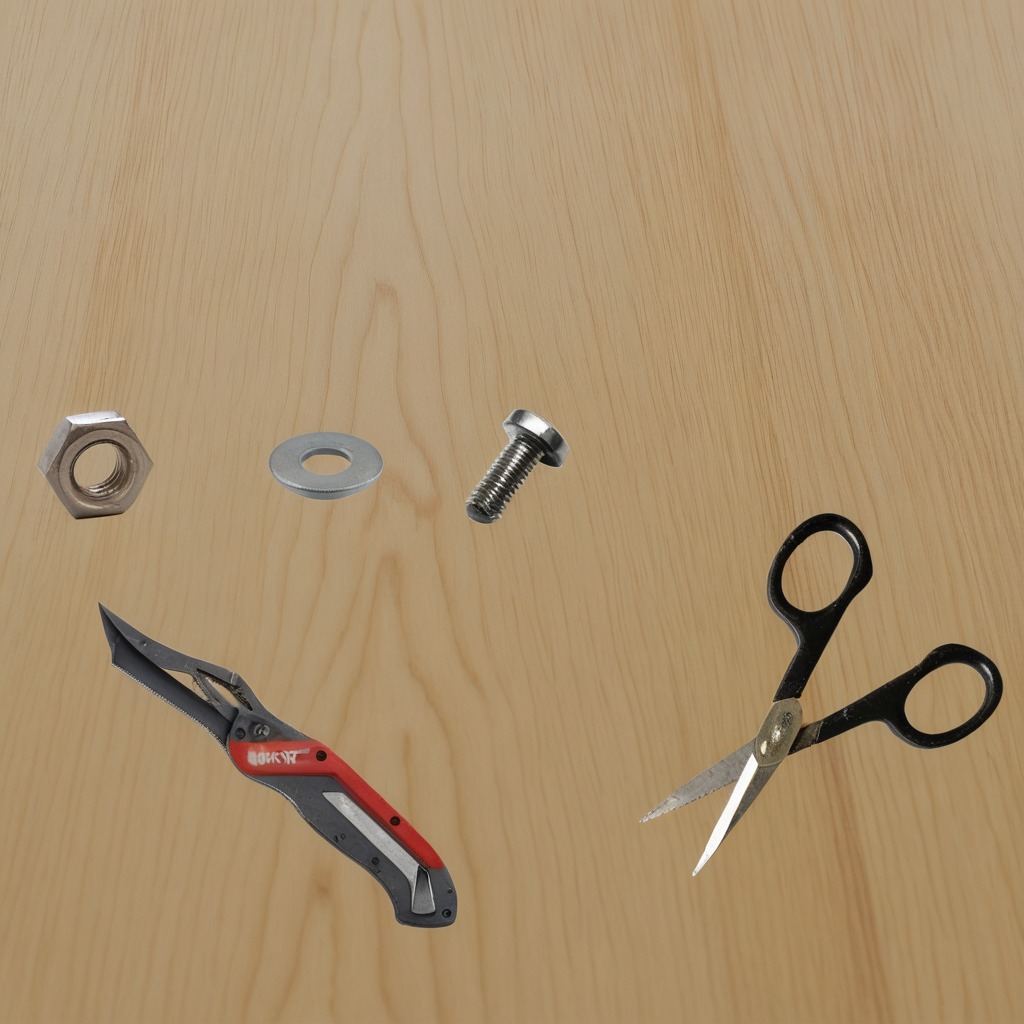
A utility knife, a flat metal washer, a metal machine screw, a pair of scissors, and a metal nut are lying on the plywood surface.